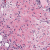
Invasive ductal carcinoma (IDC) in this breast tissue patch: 0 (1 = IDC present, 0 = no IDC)